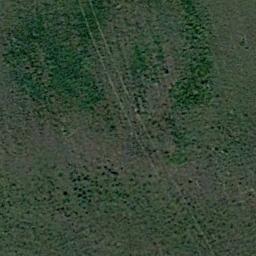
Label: meadow